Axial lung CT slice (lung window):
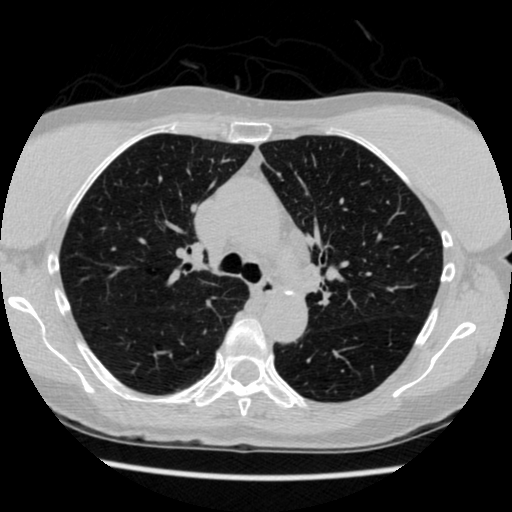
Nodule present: no